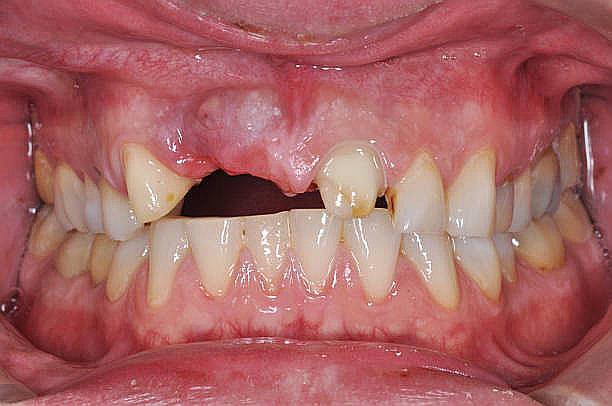
Condition: Gingivitis